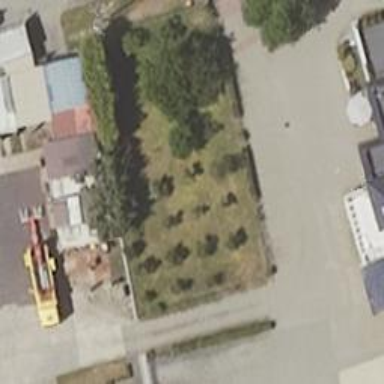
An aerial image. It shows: Car repair shop.